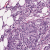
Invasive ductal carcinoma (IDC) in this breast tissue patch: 1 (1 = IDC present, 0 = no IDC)